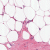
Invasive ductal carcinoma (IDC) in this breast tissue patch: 0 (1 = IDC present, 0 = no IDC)